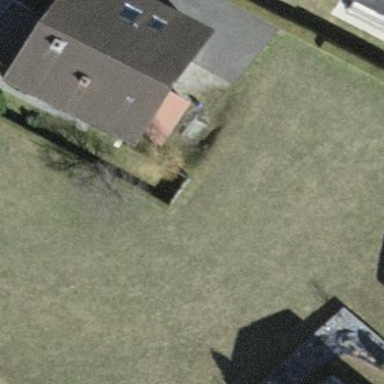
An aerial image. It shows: Area covered with grass.